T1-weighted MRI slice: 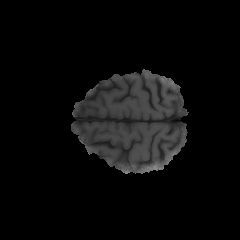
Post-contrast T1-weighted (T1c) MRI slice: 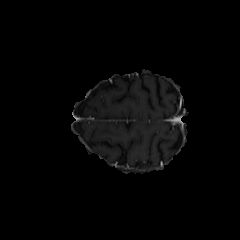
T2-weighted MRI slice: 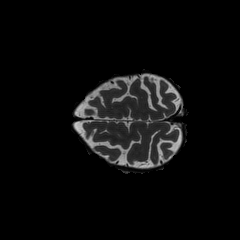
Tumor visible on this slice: no